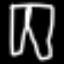
Label: pants